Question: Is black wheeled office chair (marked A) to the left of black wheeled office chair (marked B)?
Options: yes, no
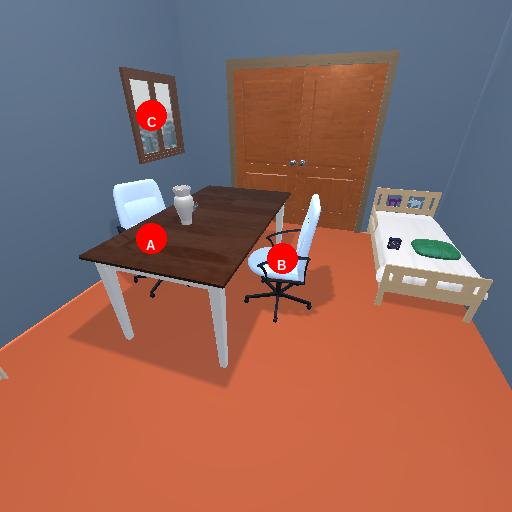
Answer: yes